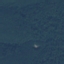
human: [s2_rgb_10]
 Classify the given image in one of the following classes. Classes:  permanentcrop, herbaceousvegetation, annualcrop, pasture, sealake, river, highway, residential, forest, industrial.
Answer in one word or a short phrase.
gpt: Forest